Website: ulta-beauty
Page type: billing-address
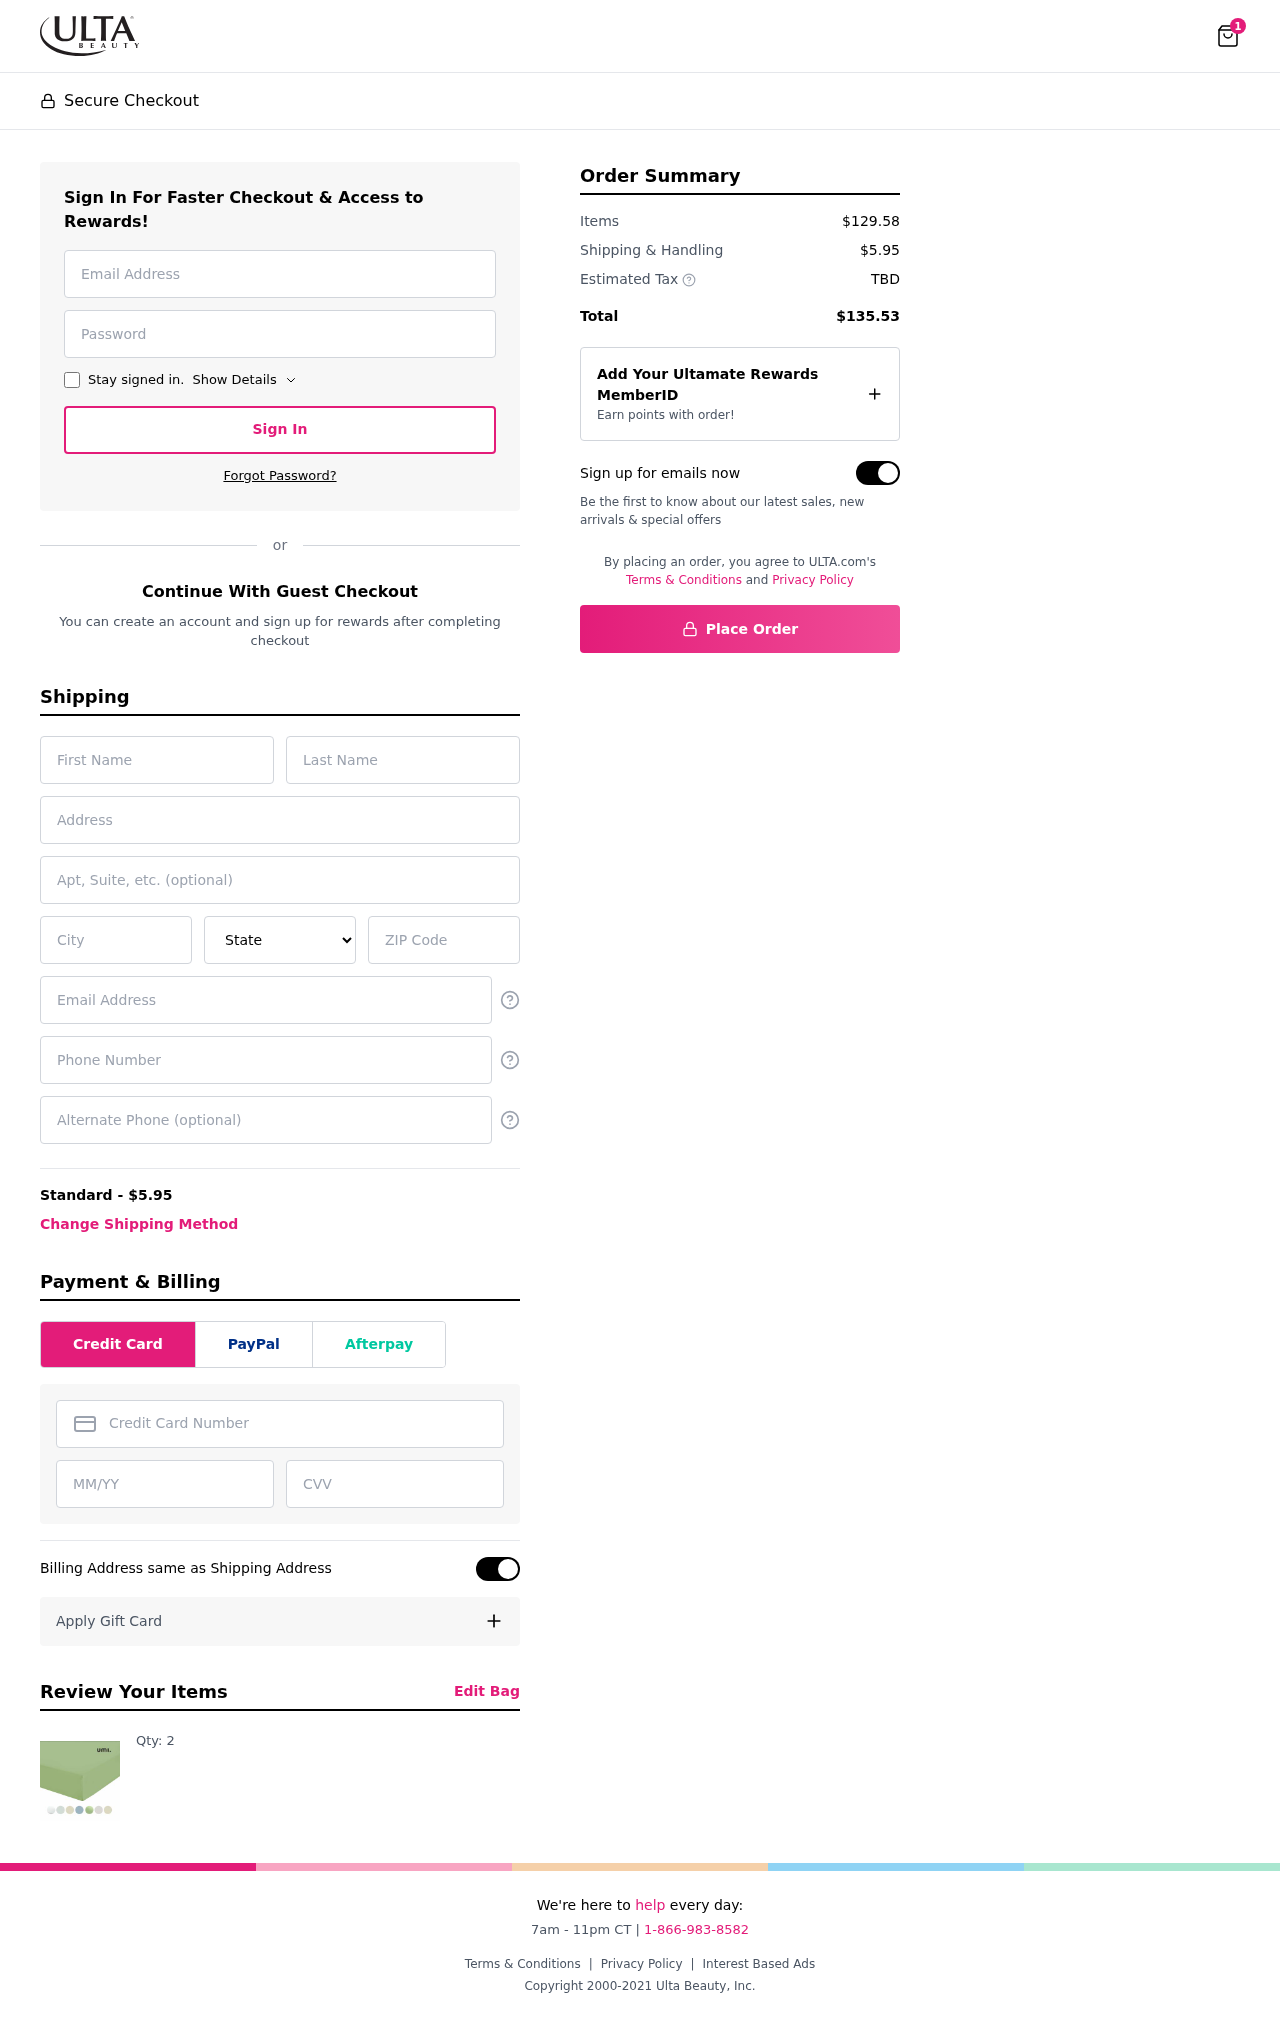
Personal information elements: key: PII_STATE
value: Colorado
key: PII_EMAIL
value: jgarcia@yahoo.com
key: PII_FIRSTNAME
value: Jared
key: PII_LASTNAME
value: Garcia
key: PII_STREET
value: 870 Nguyen Rue
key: PII_STREET2
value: Suite 329
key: PII_CITY
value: South Melissa
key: PII_POSTCODE
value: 36483
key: PII_PHONE
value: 6989878942
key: PII_ALT_PHONE
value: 9874060821
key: PII_CARD_NUMBER
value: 4198 3767 6464 1039
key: PII_CARD_EXPIRY
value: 08/26
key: PII_CARD_CVV
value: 509
Product elements: key: PRODUCT1_QUANTITY
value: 2
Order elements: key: ORDER_NUM_ITEMS
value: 1
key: ORDER_SHIPPING_COST
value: $5.95
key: ORDER_SUBTOTAL
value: $129.58
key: ORDER_TOTAL
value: $135.53